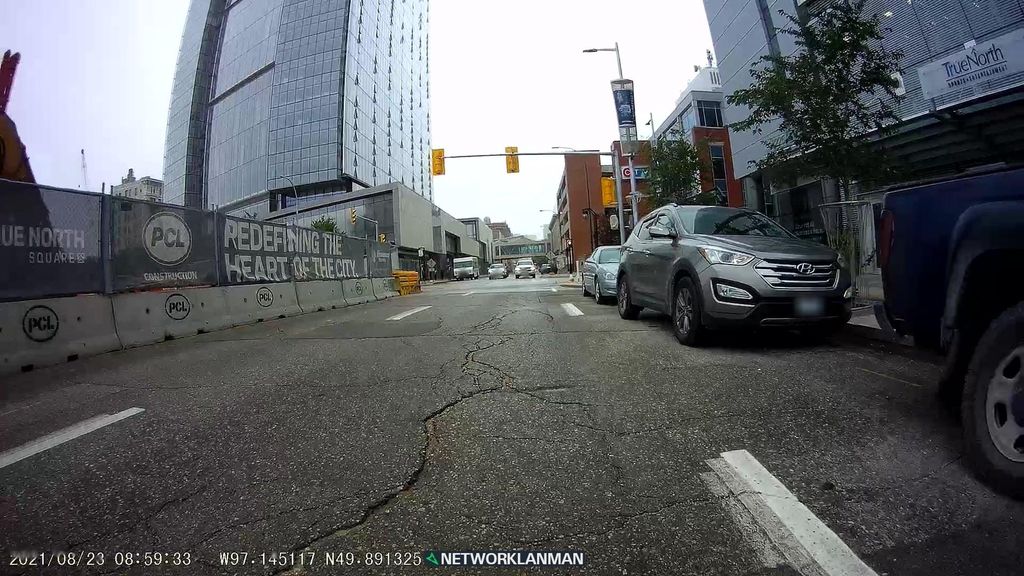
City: winnipeg